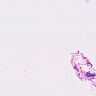
Metastatic tissue present: no